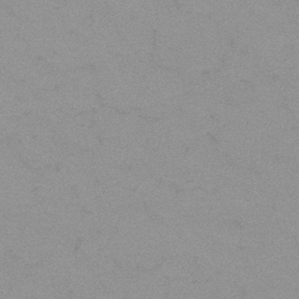
Label: frost